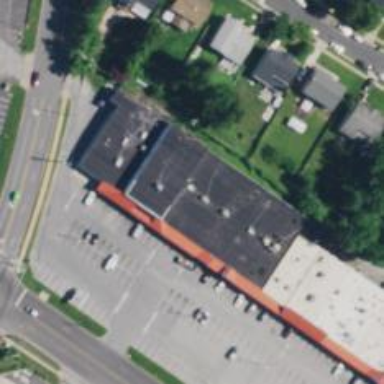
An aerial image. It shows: Convenience shop.